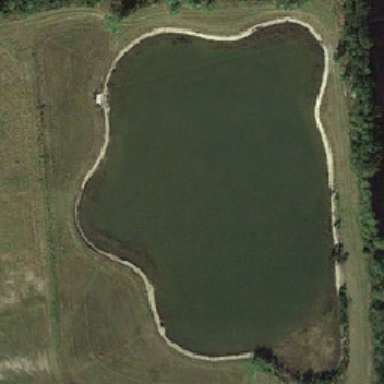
Two rows of green trees and meadows are around an irregular pond .